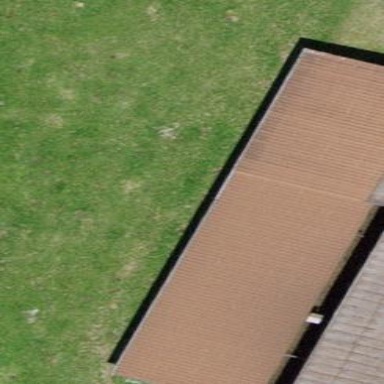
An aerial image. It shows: View of roof of building.